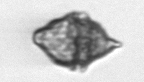
Label: Kryptoperidinium_triquetrum